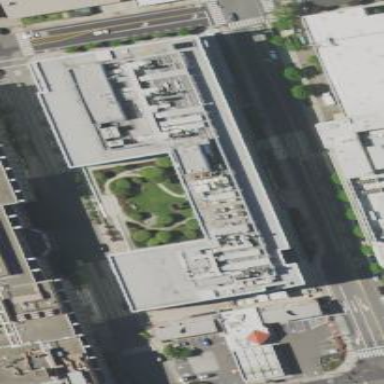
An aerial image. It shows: Commercial building.